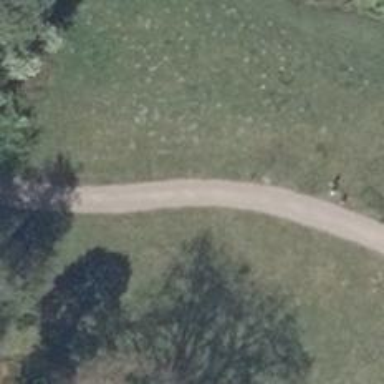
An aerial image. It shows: Footway along the road.